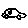
Label: car